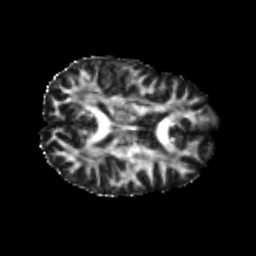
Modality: FA
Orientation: axial
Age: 22
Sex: female
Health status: healthy
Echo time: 0.074 s